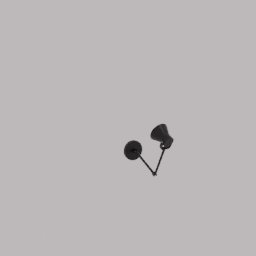
Label: lighting